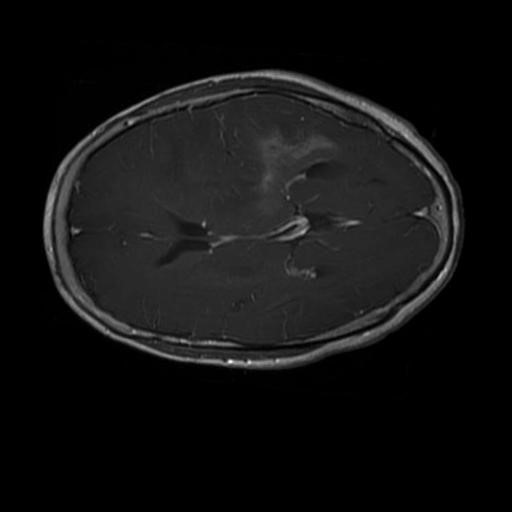
Label: brain_glioma